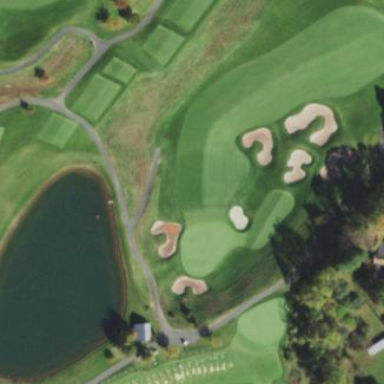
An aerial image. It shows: Scenic golf fairway.